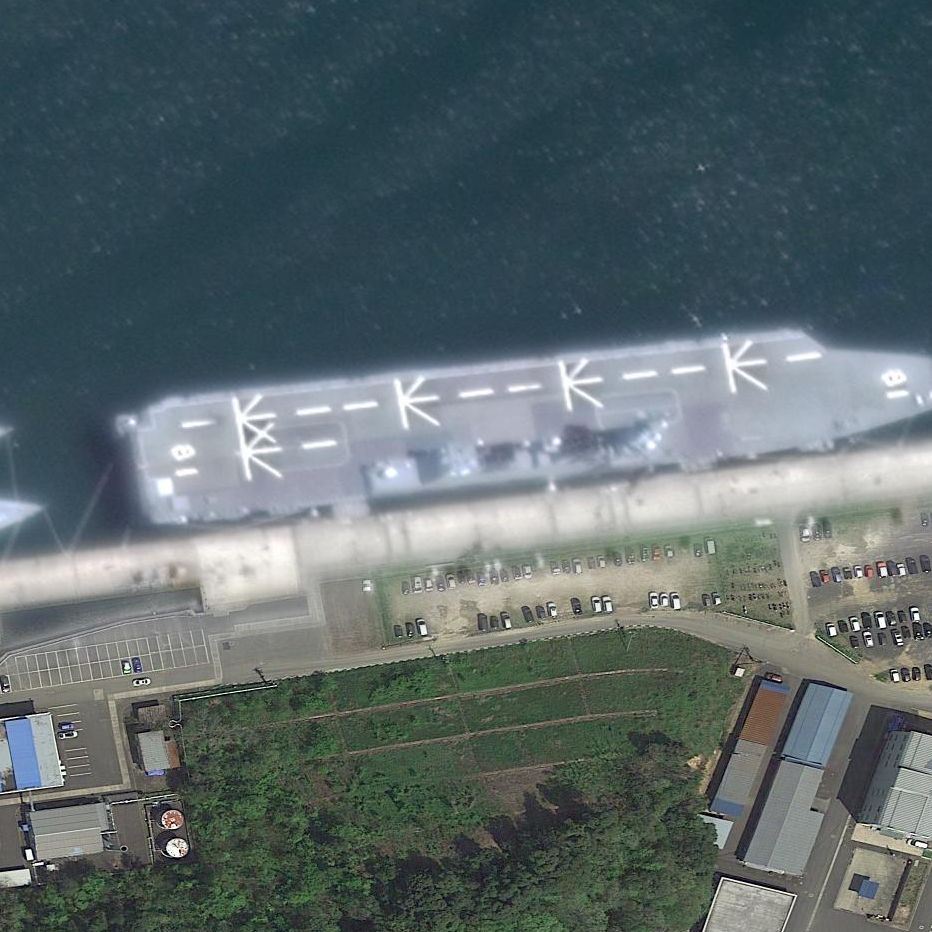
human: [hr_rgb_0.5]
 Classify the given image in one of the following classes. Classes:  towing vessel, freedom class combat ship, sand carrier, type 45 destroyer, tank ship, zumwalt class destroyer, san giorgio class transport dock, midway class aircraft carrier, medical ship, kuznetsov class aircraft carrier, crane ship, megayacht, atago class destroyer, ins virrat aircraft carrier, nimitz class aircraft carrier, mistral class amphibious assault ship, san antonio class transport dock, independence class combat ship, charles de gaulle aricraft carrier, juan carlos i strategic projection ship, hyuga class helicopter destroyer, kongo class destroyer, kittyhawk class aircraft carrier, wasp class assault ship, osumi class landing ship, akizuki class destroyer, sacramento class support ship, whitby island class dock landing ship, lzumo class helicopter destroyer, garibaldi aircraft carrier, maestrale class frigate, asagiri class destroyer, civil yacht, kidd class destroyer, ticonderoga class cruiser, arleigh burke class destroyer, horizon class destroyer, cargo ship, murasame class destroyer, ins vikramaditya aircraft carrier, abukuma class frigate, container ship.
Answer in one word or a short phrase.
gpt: Hyuga class helicopter destroyer